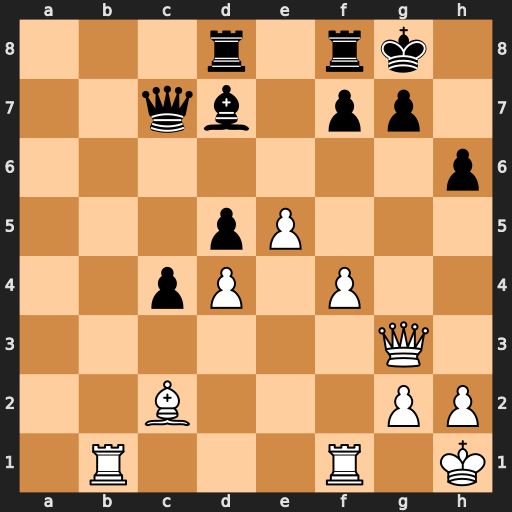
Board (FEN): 3r1rk1/2qb1pp1/7p/3pP3/2pP1P2/6Q1/2B3PP/1R3R1K
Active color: w
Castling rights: -
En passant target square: -
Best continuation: f5 f6 e6